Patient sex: M
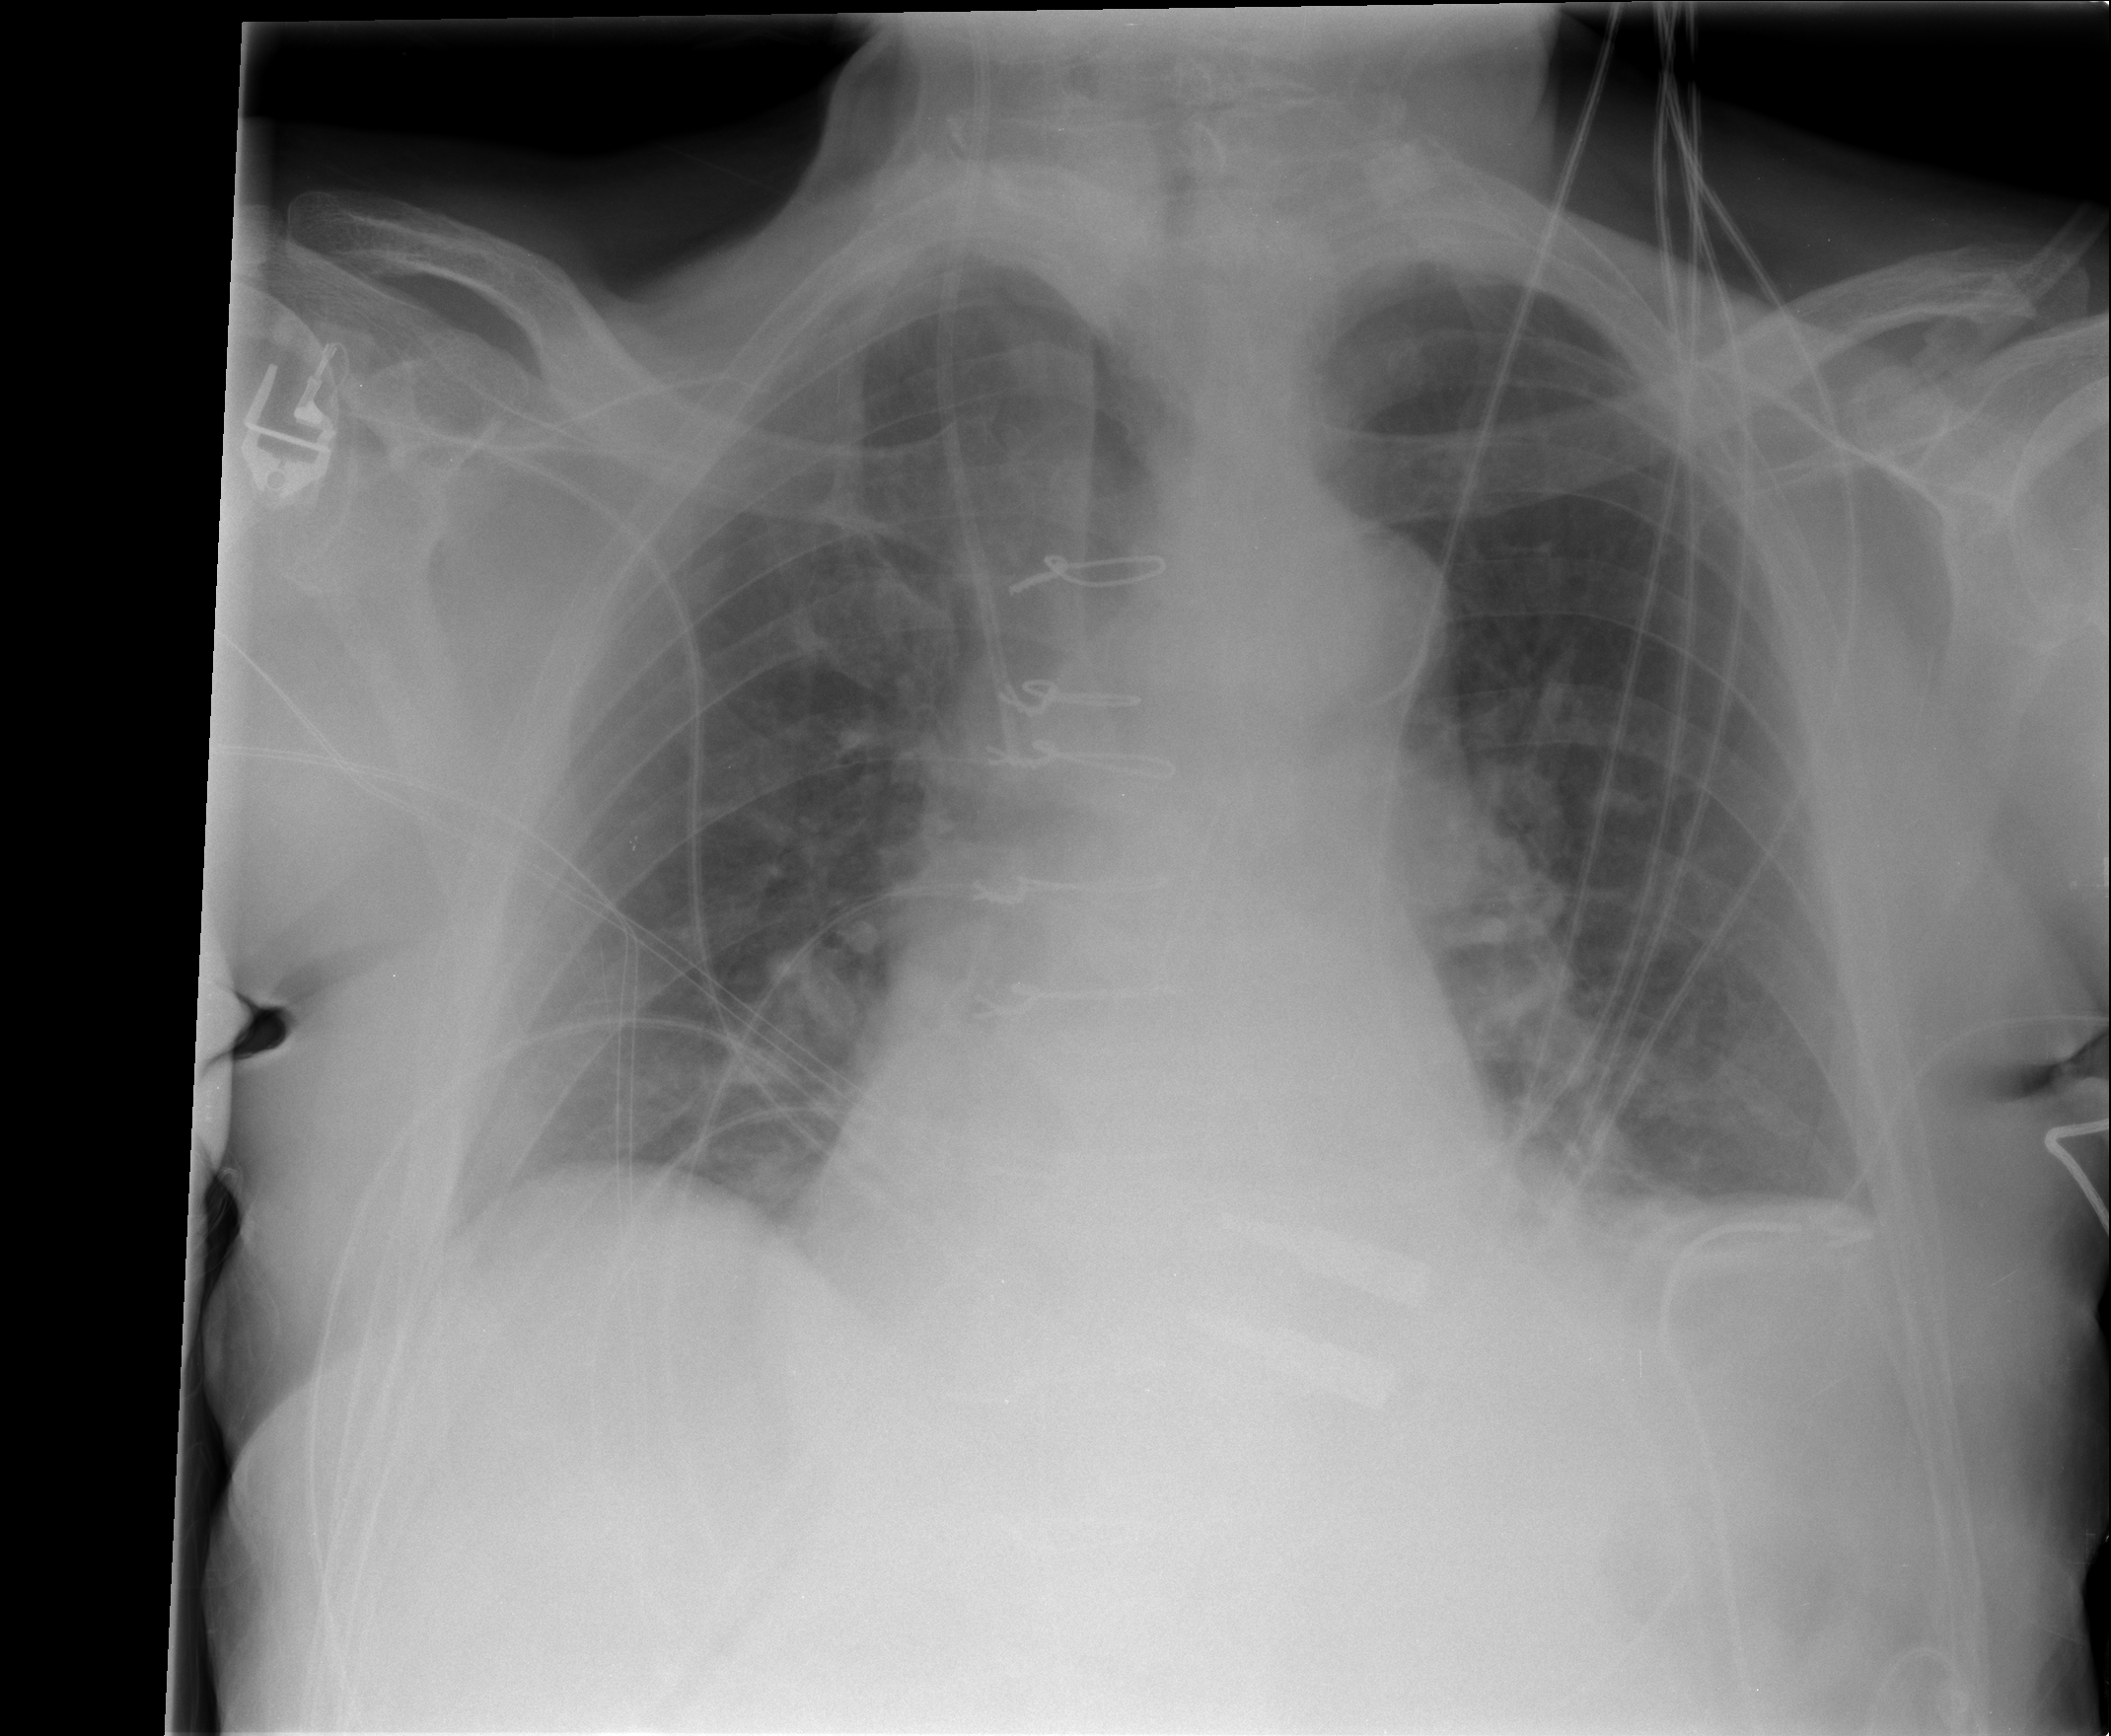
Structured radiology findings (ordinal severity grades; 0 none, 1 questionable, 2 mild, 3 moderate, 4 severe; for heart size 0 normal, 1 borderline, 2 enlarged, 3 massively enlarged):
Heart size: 0
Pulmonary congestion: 2
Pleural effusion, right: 0
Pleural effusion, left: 0
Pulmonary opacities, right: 0
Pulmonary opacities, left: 0
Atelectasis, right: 2
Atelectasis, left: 2